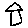
Label: house